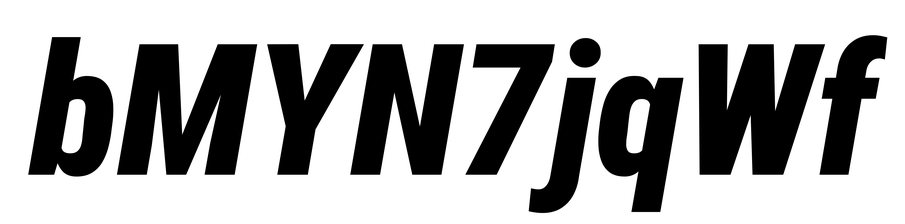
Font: Roboto-Italic_Condensed_Black_Italic